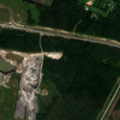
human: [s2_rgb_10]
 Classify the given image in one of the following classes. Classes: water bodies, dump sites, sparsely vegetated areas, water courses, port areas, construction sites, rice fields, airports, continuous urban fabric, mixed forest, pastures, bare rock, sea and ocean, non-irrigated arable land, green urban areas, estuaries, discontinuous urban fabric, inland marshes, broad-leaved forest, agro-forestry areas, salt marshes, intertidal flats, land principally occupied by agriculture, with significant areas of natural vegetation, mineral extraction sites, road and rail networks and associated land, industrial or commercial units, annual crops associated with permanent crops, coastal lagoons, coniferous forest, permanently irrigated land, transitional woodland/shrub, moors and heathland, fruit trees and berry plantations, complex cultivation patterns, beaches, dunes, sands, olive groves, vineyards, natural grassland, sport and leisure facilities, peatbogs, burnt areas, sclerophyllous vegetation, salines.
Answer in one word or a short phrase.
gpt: construction sites, land principally occupied by agriculture, with significant areas of natural vegetation, coniferous forest, mixed forest, transitional woodland/shrub